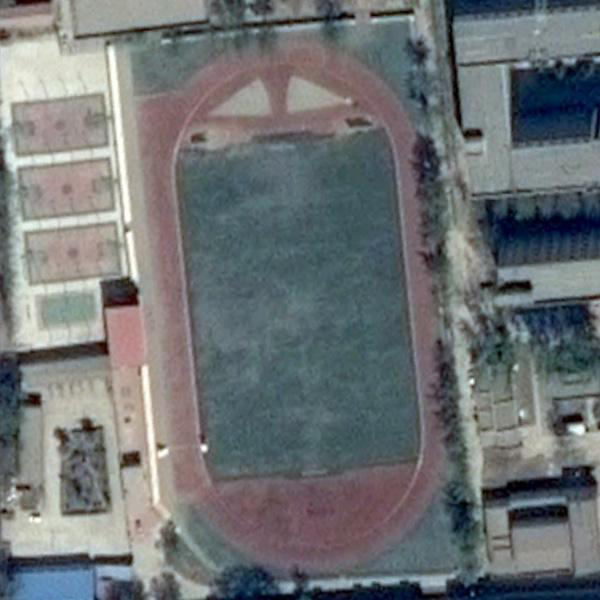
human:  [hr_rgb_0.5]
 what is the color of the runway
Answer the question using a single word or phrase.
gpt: red